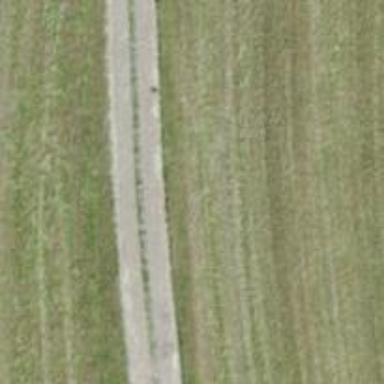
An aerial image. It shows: Unclassified road with fine gravel surface.